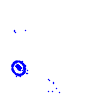
Particle: electron